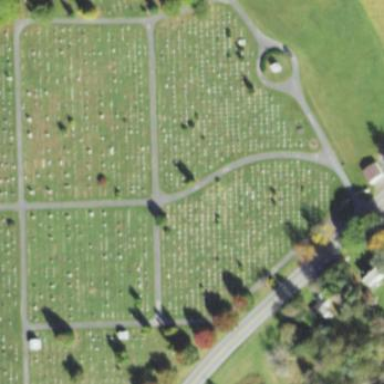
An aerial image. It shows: Cemetery.